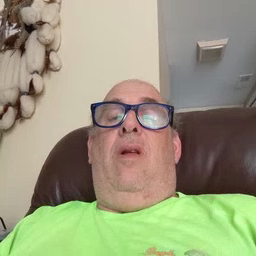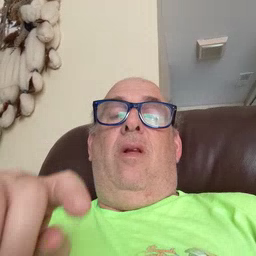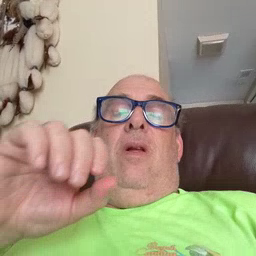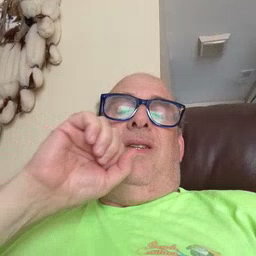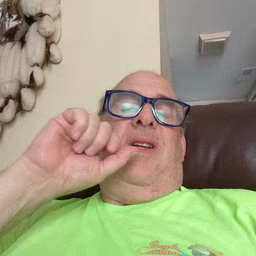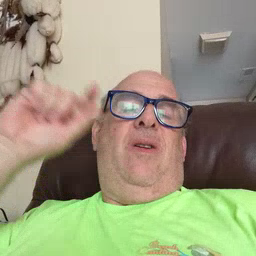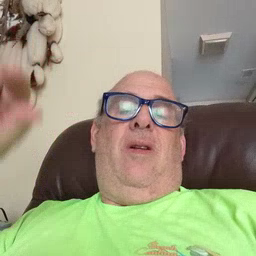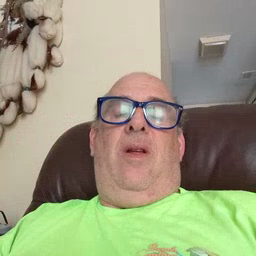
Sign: carrot